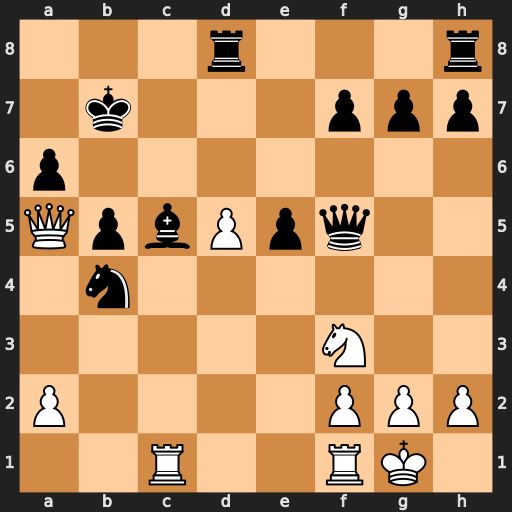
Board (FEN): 3r3r/1k3ppp/p7/QpbPpq2/1n6/5N2/P4PPP/2R2RK1
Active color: w
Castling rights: -
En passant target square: -
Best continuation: Rxc5 Nxd5 a4